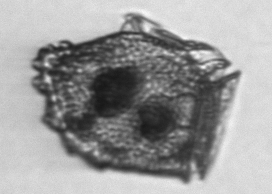
Label: Dinophysis_norvegica